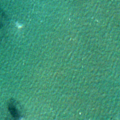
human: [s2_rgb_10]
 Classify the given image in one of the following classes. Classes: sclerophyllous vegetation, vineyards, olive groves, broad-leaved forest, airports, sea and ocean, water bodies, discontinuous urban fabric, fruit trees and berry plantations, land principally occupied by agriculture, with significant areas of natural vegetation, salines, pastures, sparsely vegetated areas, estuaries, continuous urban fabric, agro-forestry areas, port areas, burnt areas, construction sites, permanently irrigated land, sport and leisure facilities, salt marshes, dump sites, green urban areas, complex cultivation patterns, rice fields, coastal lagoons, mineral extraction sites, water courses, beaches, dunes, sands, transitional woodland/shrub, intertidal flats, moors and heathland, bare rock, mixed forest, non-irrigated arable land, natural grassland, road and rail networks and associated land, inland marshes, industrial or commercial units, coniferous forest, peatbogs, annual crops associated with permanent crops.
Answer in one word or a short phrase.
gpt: sea and ocean